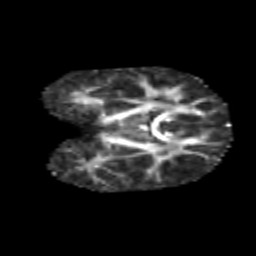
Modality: FA
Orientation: coronal
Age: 6
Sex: female
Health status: healthy